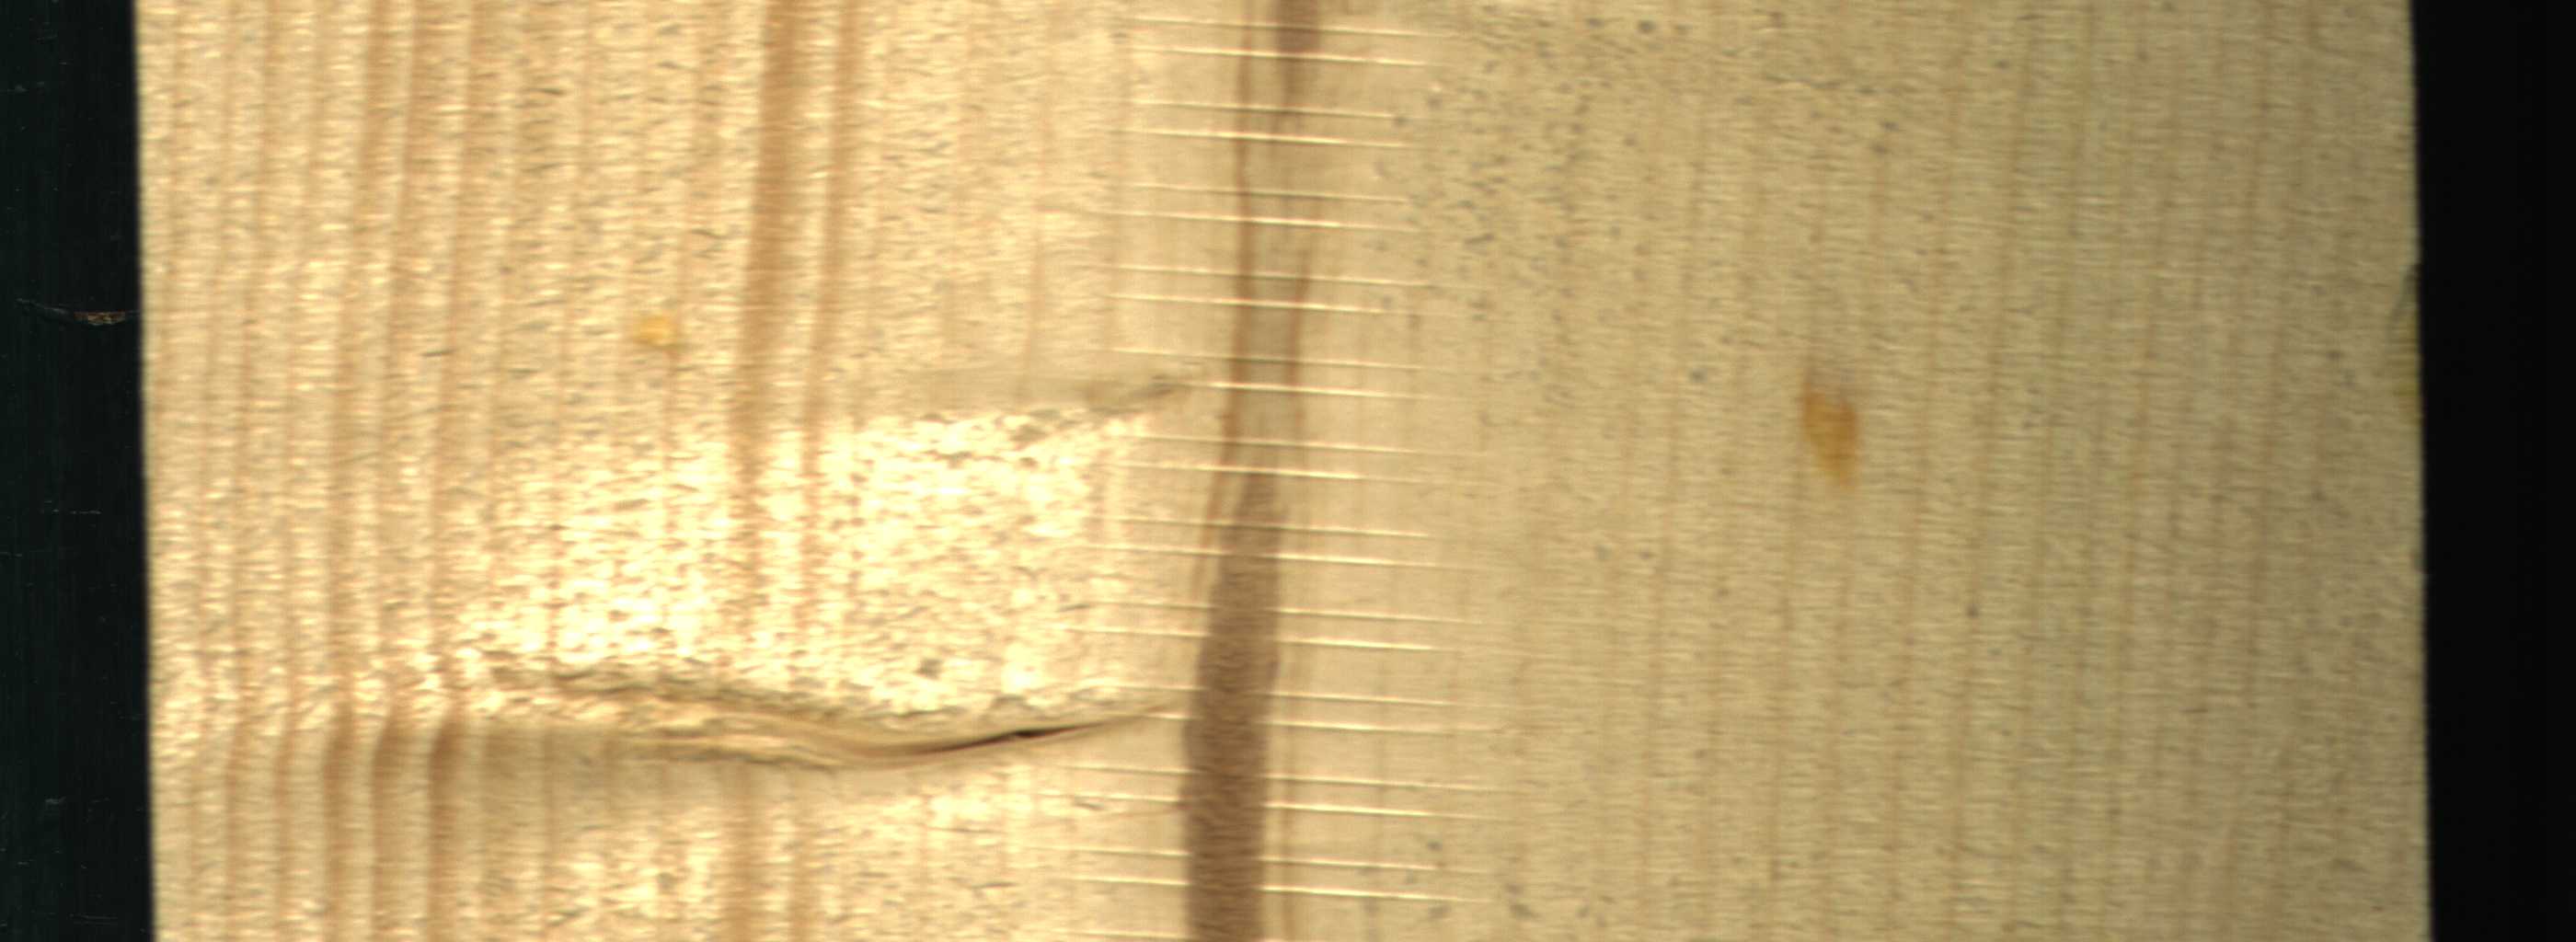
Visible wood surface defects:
Marrow
Marrow
Marrow
resin
resin
Quartzity
Live_Knot